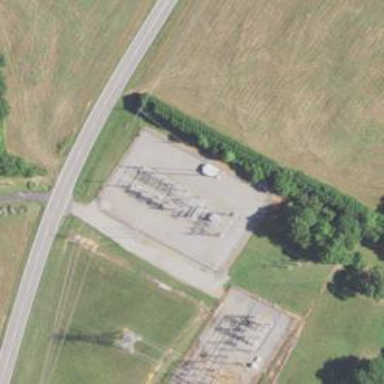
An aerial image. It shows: Power tower.